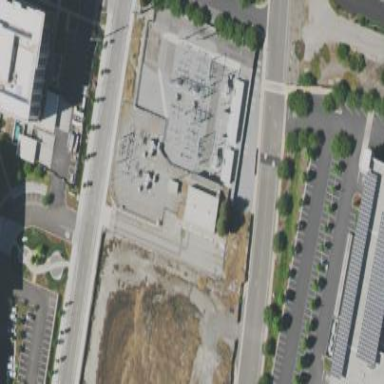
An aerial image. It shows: Power substation.